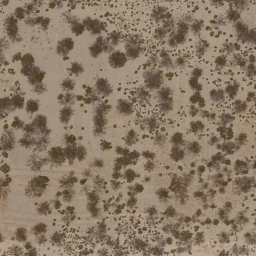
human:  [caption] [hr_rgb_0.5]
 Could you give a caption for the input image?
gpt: Lots of plants scattered on the ground. .

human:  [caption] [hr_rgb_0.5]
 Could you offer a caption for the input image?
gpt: There are some grey plants scattered on the ground .

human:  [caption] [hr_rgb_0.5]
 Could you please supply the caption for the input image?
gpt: This is a chaparral .

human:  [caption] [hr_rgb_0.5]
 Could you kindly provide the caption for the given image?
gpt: Lots of plants scattered in the loess ground. .

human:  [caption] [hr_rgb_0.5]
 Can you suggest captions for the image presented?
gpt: Some grey plants are scattered in the loess ground .